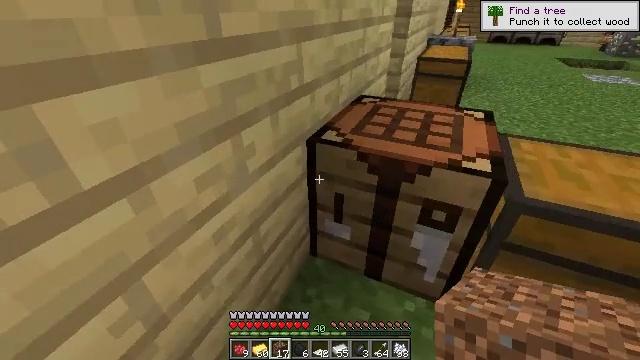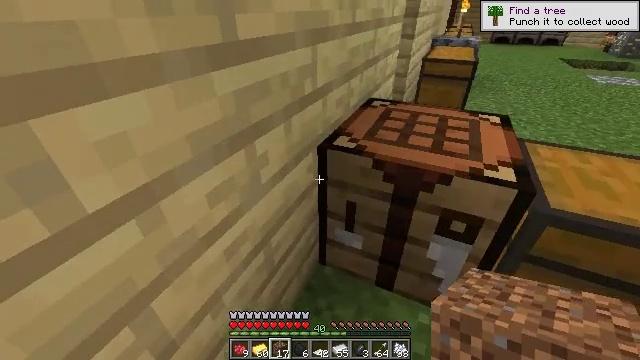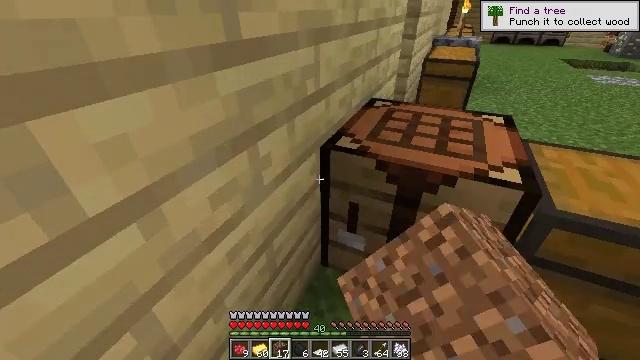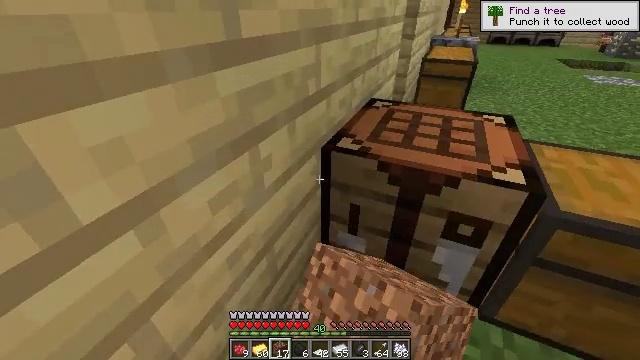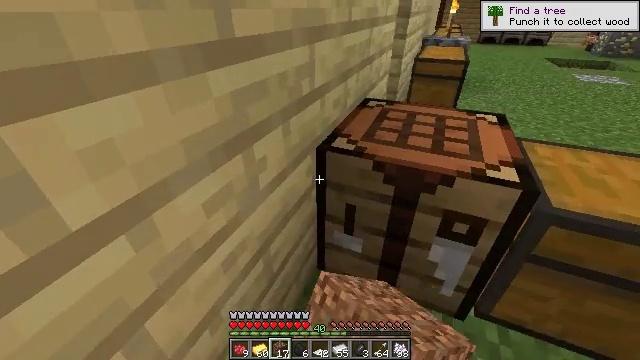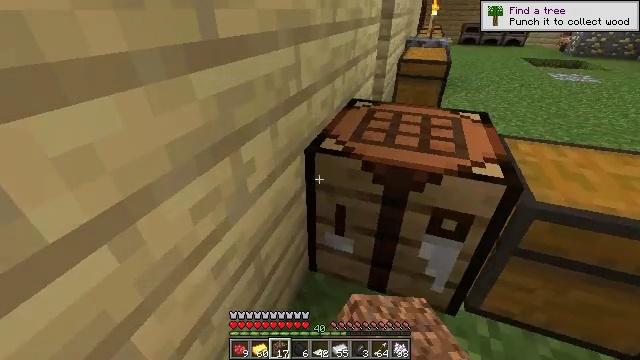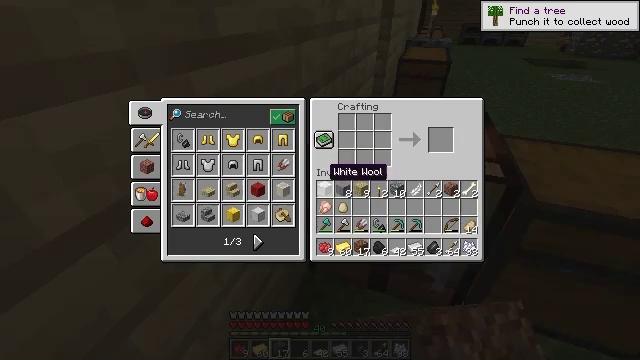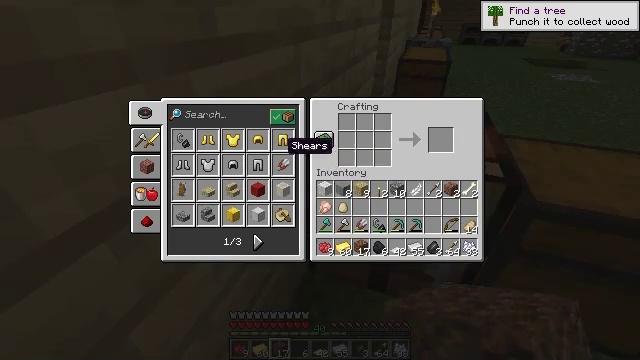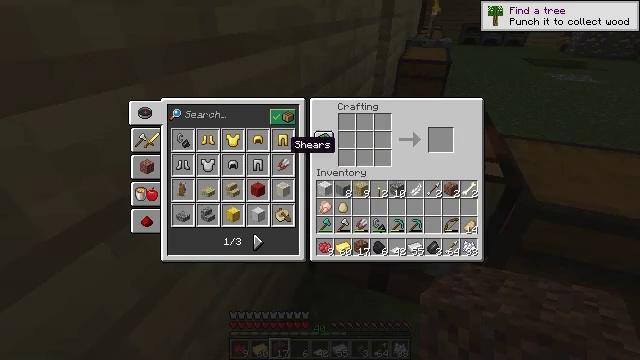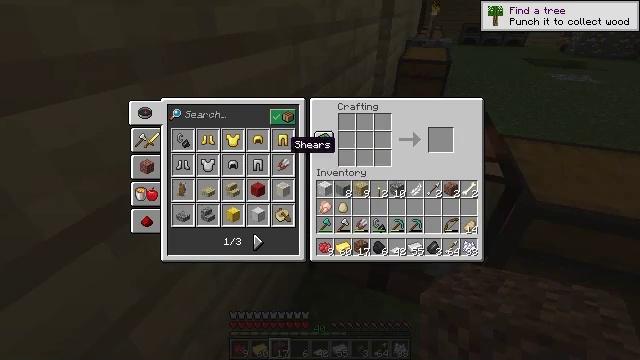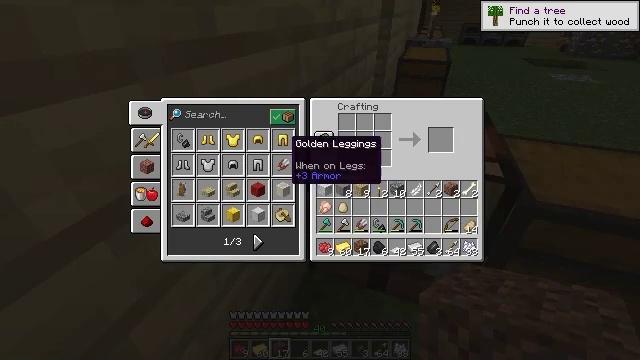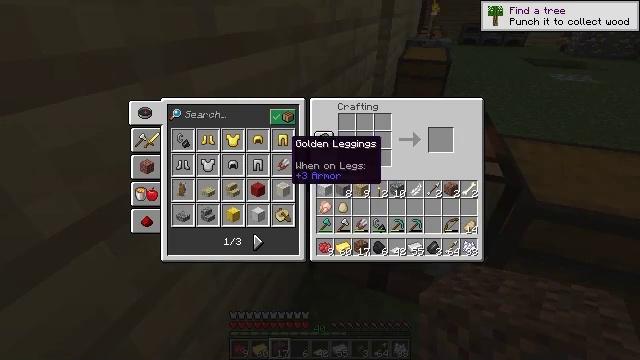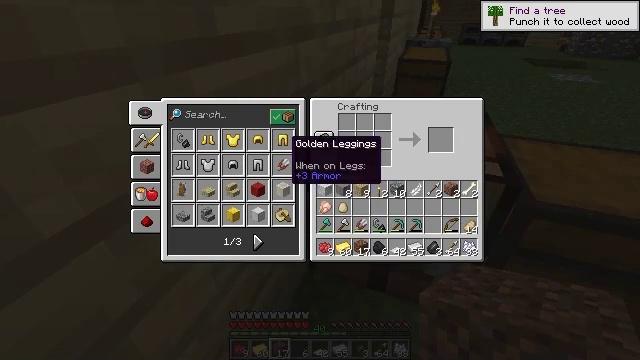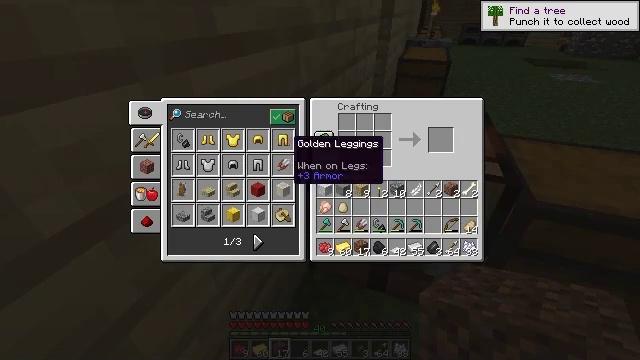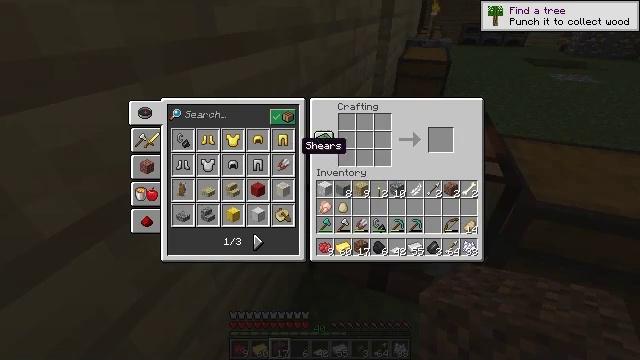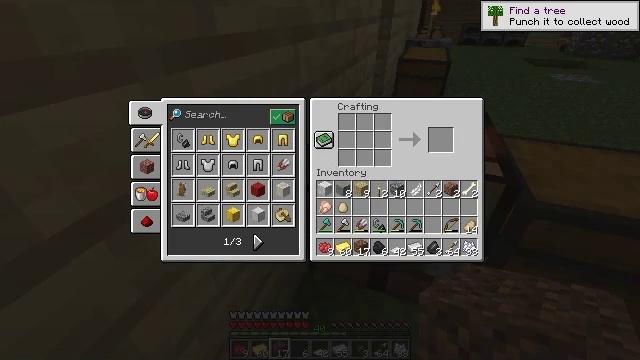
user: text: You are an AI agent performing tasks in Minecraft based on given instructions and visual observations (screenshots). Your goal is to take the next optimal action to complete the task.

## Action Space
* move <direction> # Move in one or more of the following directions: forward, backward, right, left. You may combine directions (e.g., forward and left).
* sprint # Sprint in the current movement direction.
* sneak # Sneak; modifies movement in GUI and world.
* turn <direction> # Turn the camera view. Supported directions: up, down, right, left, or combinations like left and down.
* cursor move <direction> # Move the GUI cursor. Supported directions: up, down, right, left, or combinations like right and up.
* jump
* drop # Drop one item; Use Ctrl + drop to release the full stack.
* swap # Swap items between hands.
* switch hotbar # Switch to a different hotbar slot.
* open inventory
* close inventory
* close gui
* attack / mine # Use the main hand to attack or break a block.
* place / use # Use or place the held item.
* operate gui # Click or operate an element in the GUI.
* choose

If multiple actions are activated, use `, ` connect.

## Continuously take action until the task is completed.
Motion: motion action
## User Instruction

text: Use the crafting table to make a gold block.
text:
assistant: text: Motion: use / place
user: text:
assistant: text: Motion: use / place
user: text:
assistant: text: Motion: use / place
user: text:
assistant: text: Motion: turn right
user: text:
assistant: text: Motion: turn right
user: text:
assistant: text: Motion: no_op
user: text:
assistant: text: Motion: cursor move left and up
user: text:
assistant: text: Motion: no_op
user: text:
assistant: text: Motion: no_op
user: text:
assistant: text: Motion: no_op
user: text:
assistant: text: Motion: no_op
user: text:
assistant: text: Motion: no_op
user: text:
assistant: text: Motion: no_op
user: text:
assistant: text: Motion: cursor move right
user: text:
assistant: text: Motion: cursor move right
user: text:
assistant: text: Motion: no_op
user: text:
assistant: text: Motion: no_op
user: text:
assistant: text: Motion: cursor move right
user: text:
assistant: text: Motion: no_op
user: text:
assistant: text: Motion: no_op
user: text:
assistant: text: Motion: no_op
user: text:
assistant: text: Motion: no_op
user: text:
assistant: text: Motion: no_op
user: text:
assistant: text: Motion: no_op
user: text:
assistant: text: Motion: no_op
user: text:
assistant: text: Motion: no_op
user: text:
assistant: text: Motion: no_op
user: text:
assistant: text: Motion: no_op
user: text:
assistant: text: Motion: use / place
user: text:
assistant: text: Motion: use / place